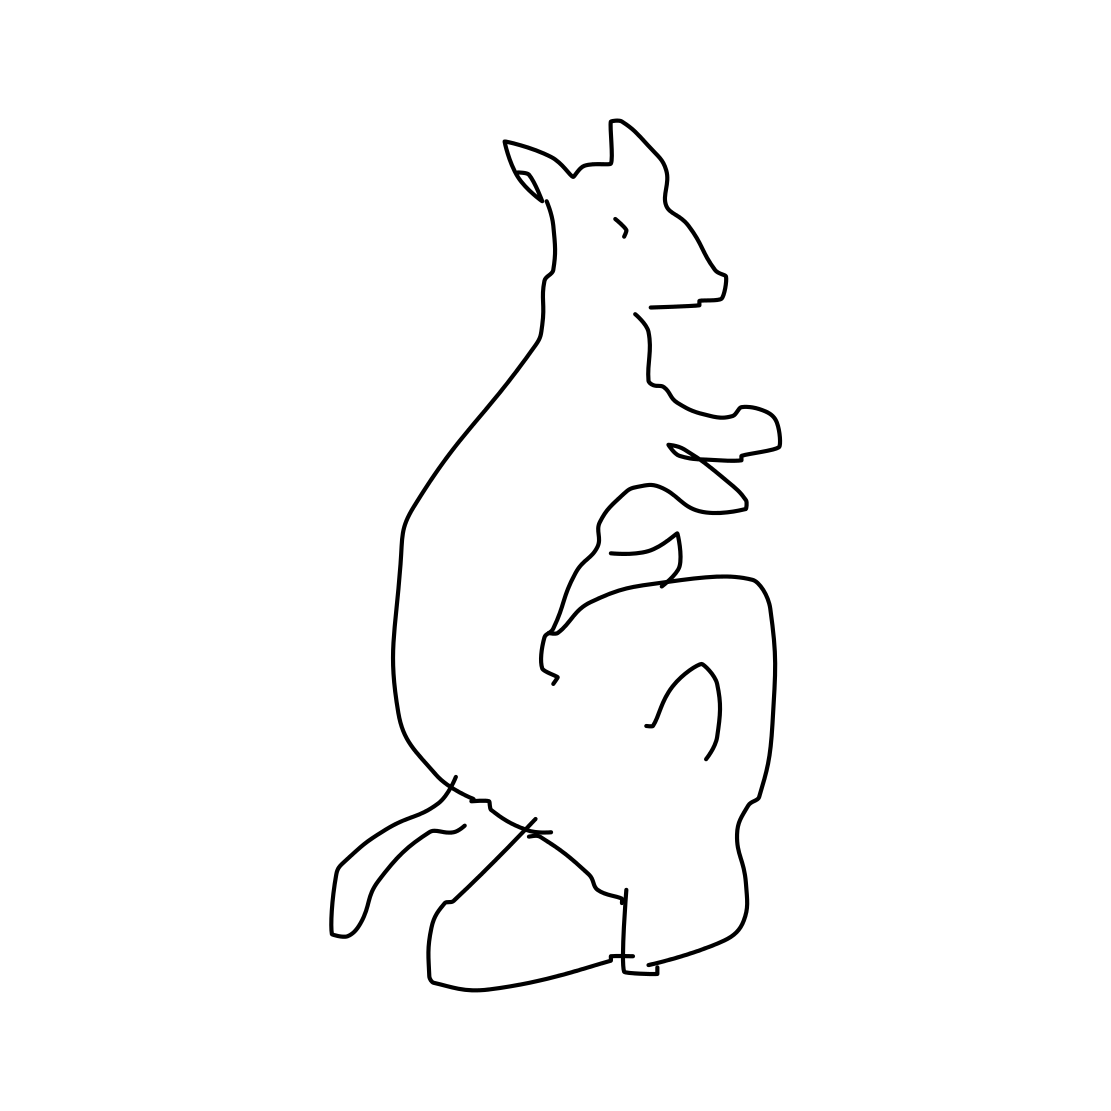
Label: kangaroo